Chest X-ray:
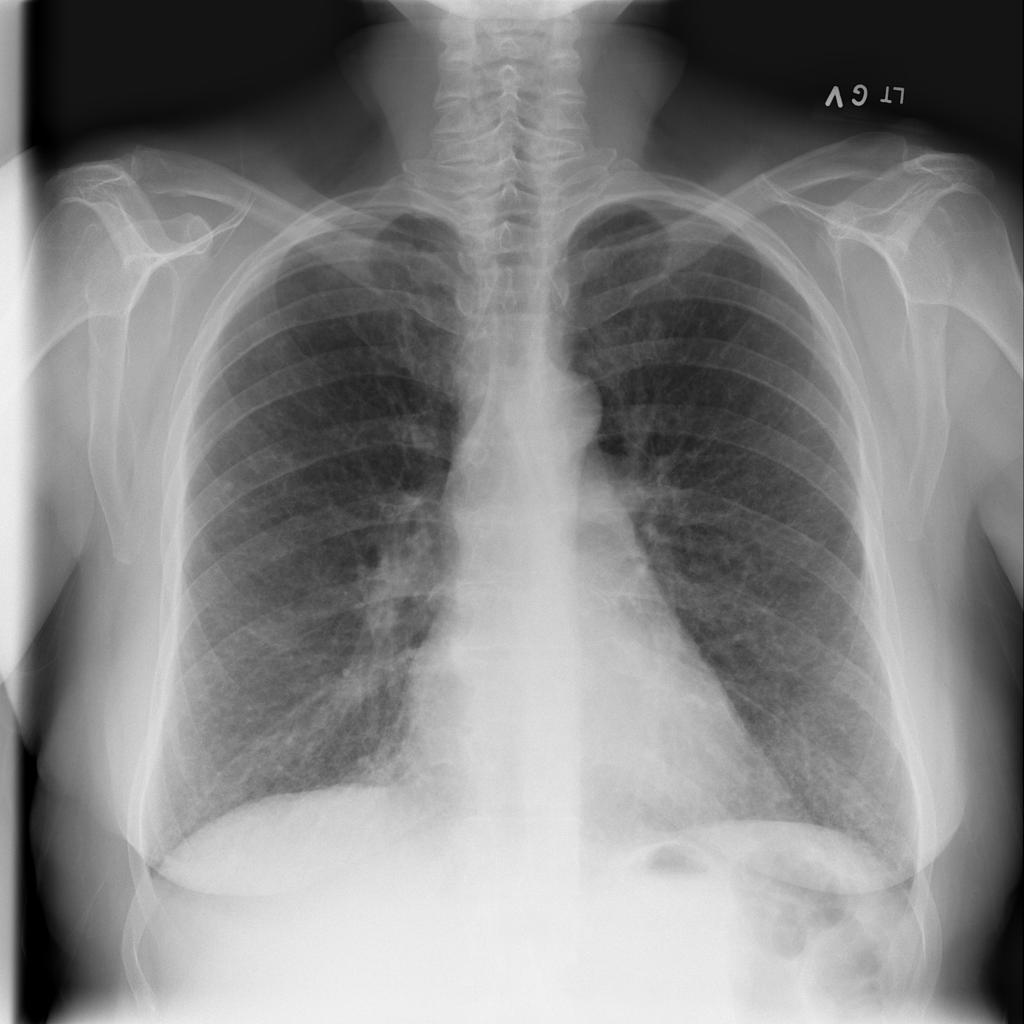
Findings: Calcification
No abnormal finding: no